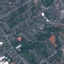
Land use / land cover class: Residential